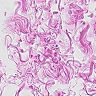
Metastatic tissue present: no